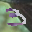
Label: 3